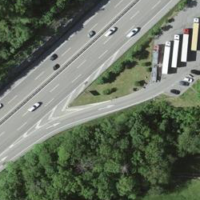
EUNIS habitat code: 57
Species observed at this site:
Milvus migrans